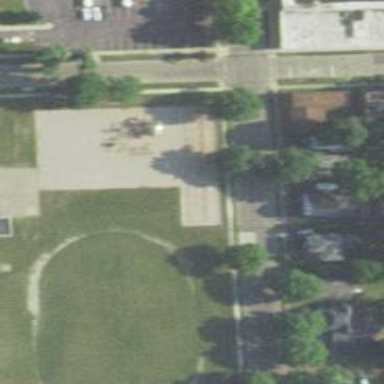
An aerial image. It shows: Playground area for leisure activities on the land.